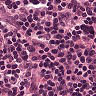
Metastatic tissue present: no